Chest X-ray:
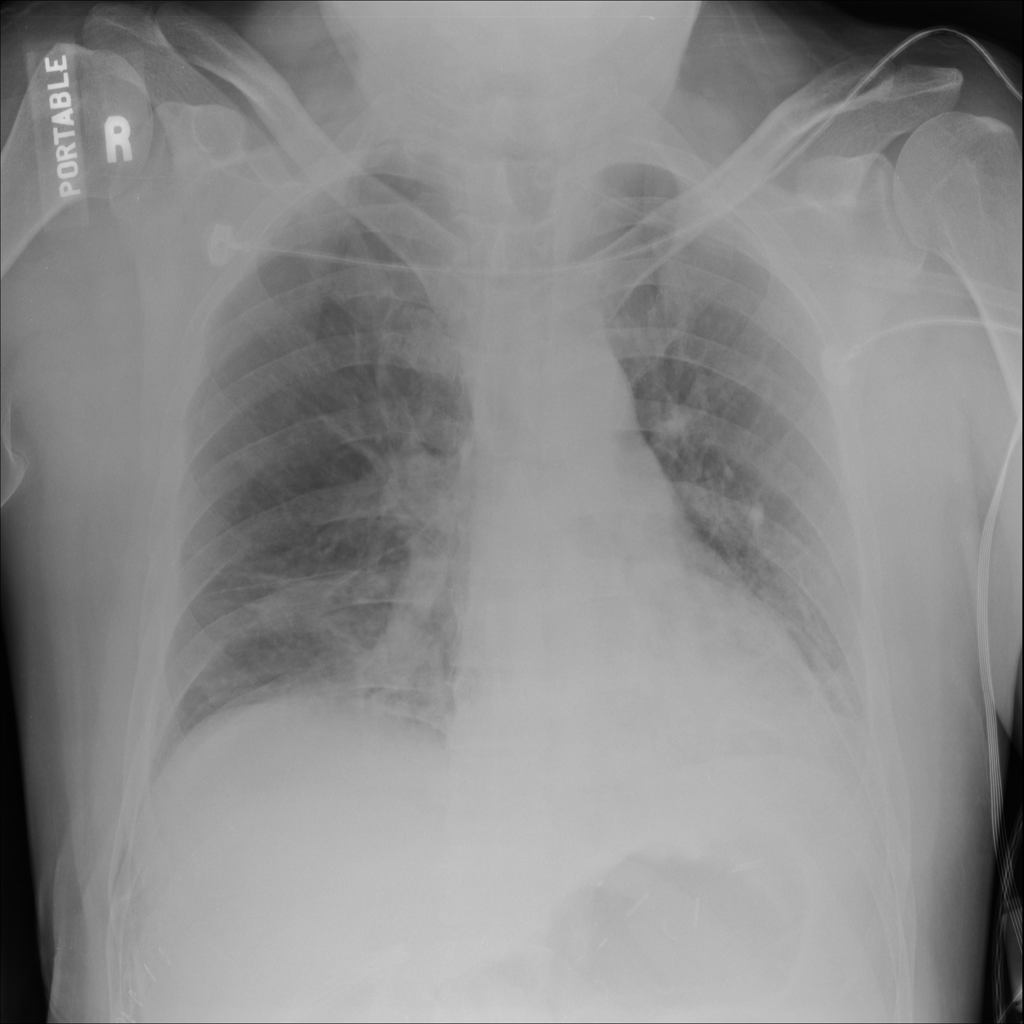
Findings: Consolidation, Effusion, Pneumothorax
No abnormal finding: no